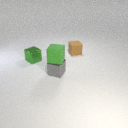
small brown rubber cube behind small gray metal cube